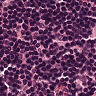
Metastatic tissue present: no